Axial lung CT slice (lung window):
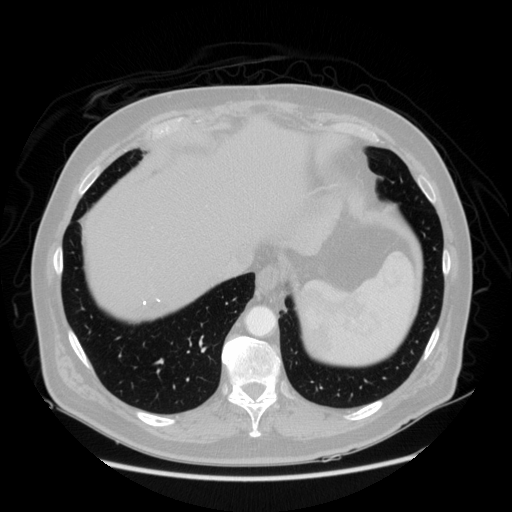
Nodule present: no